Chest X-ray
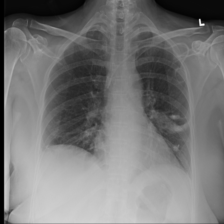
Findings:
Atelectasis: negative
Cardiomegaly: negative
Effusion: negative
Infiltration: negative
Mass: positive
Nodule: positive
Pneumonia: negative
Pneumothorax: negative
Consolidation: negative
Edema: negative
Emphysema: negative
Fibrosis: negative
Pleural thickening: negative
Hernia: negative